Question: I'm trying to remove rows with duplicate values base on the last row in google sheet using a script. In this case, it will be the row with values of "hi" but I'm not sure how to resolve this error:
Here is my code:
'''
// retrieve sheet data and store into variable
var sheet = SpreadsheetApp.getActiveSheet();
var data = sheet.getDataRange().getValues();
// get last row value from column B(target column)
var col_len = data.length
var lastRow = data[col_len-1][1];
var index = new Array();
function check_dup(){
for(i=0; i<data.length;i++){
if(lastRow === data[i][1]){
index.push(i);
}
}
//error from this line
for(i=index.length-2;i>=1;i--){
sheet.deleteRow(data[index[i]]);
}
}
'''

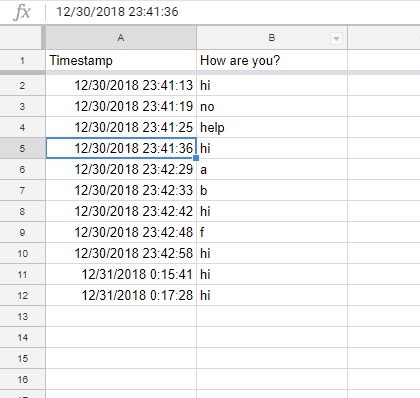
Answer: # Delete All Rows that have same data in column2 as last row
As I understand your problem is to delete all rows that match that have the same data in column 2 as the last row.
'''
function removeDup() {
var sheet = SpreadsheetApp.getActiveSheet();
var data = sheet.getDataRange().getValues();
var targetData=data[data.length-1][1];//last row column 2 is target data
var d=0;//number of rows deleted
for(var i=1;i<data.length-1;i++){ //start at one to skip header row and don't go to last row
if(data[i][1]==targetData){//if it matches targetData then delete row
sheet.deleteRow(i-d+1);
d++;//increment delete counts because the row got delete the data array is still the same size.
}
}
}
'''
The are many answers on the subject of removing duplicate rows on stack overflow. Do a little searching and you'll find them.